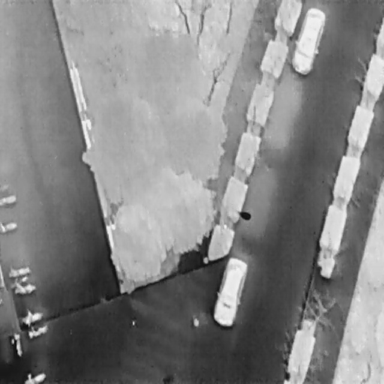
There are 11 objects shown in the infrared image, including two Cars, and nine Bicycles.